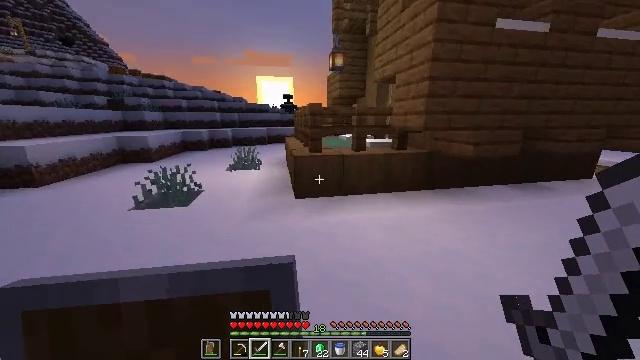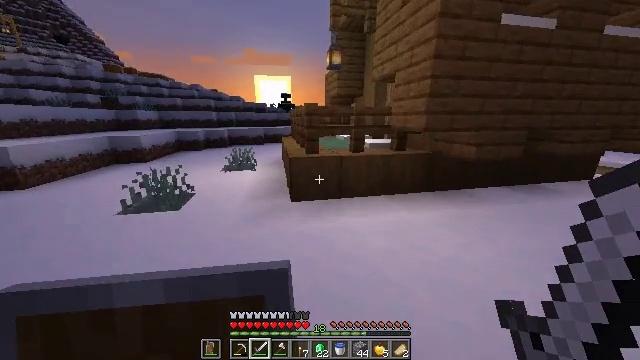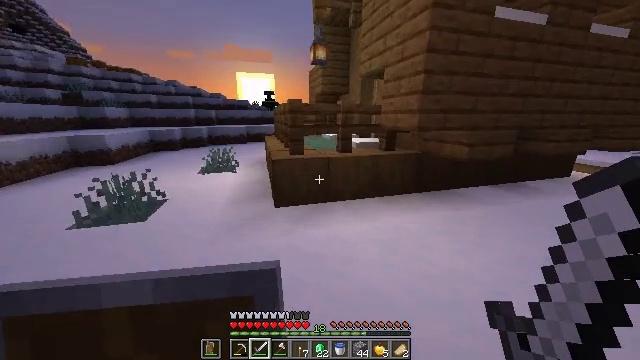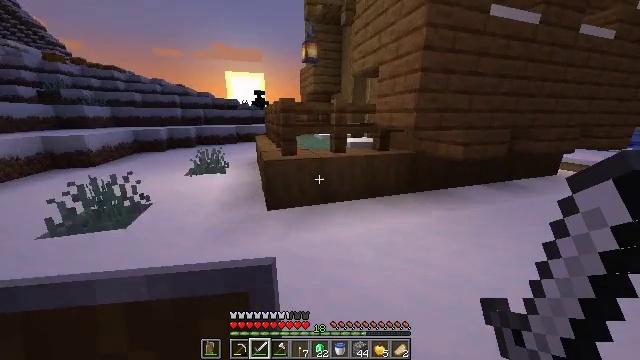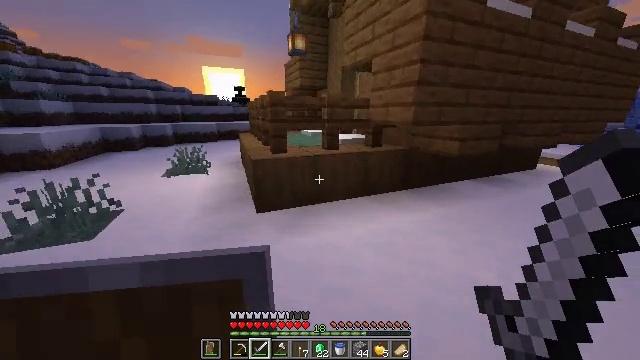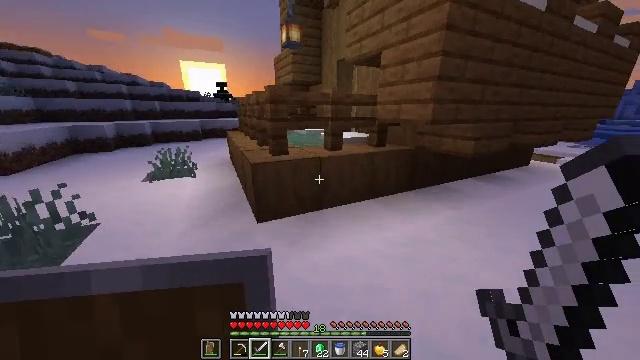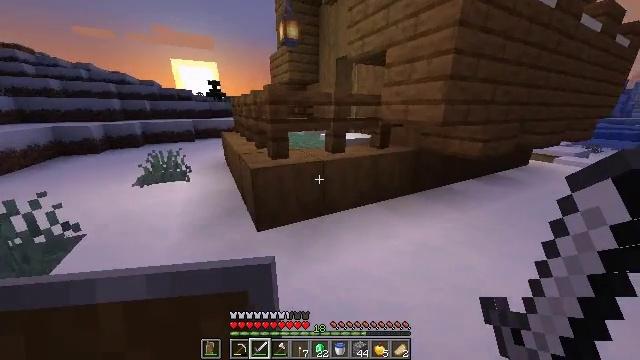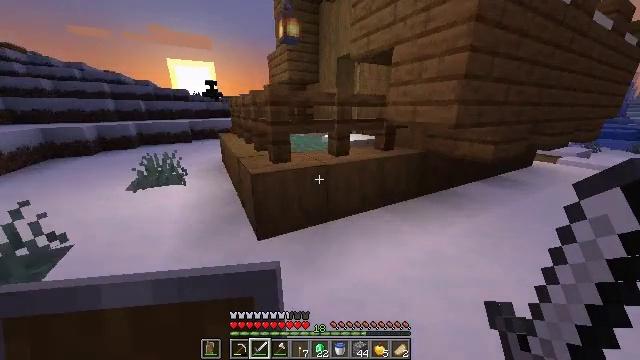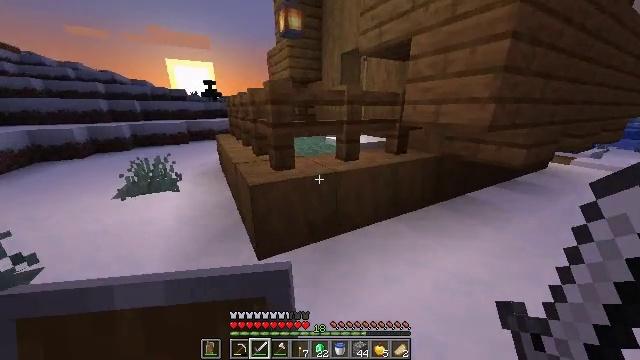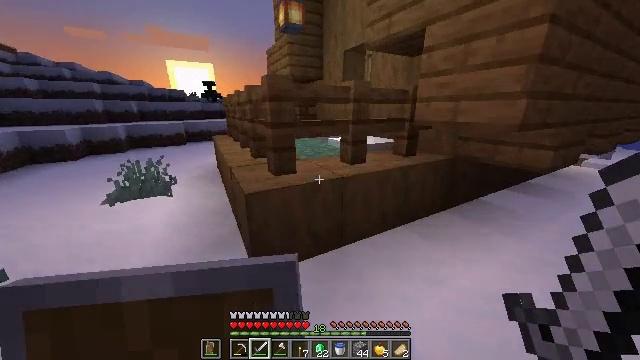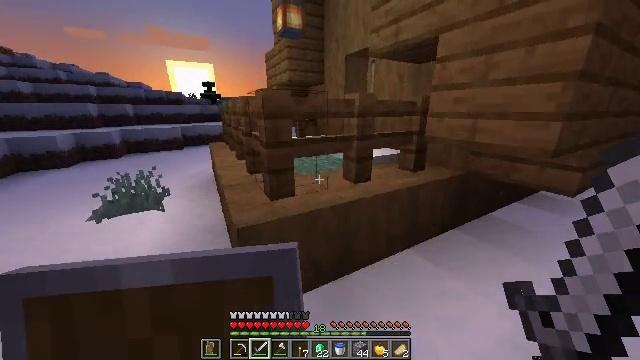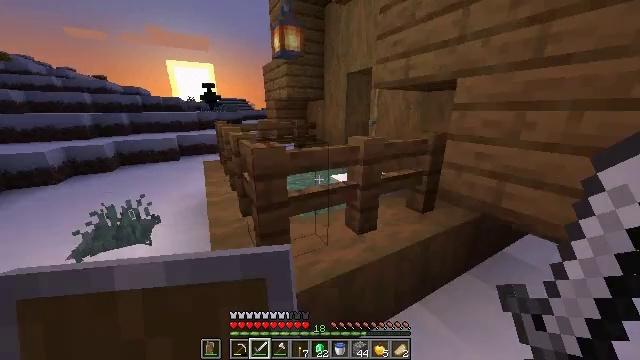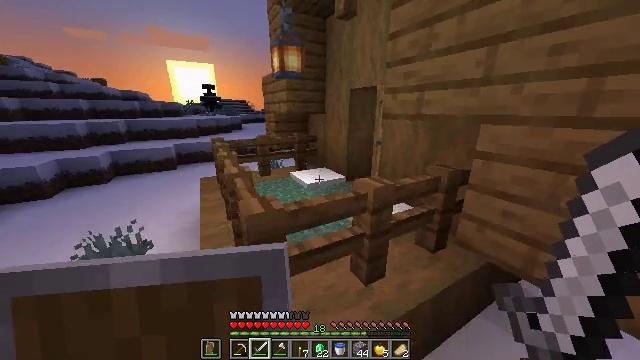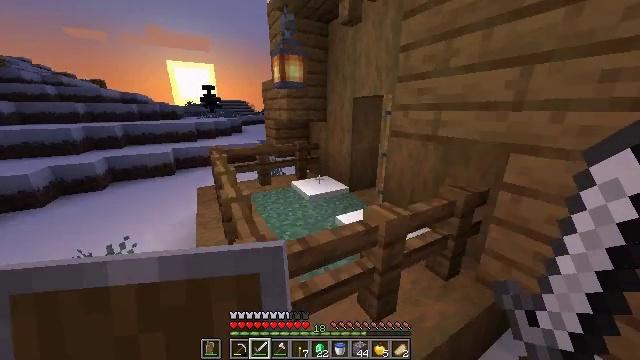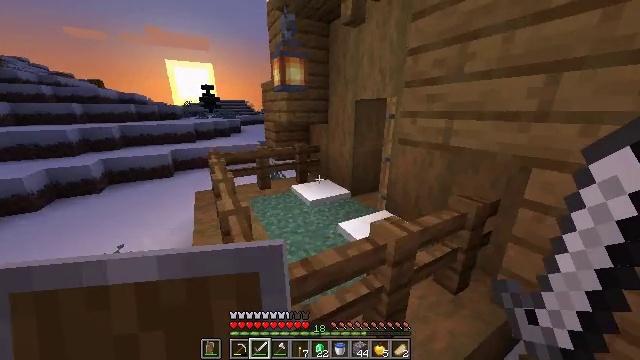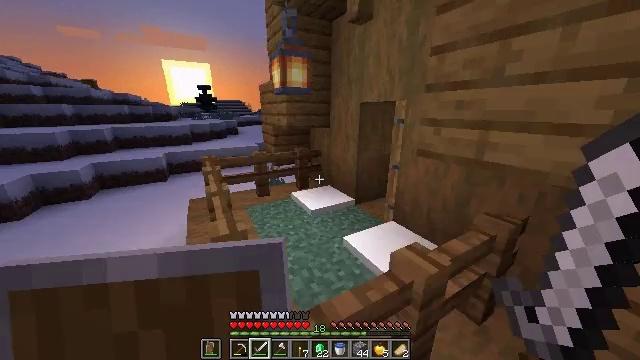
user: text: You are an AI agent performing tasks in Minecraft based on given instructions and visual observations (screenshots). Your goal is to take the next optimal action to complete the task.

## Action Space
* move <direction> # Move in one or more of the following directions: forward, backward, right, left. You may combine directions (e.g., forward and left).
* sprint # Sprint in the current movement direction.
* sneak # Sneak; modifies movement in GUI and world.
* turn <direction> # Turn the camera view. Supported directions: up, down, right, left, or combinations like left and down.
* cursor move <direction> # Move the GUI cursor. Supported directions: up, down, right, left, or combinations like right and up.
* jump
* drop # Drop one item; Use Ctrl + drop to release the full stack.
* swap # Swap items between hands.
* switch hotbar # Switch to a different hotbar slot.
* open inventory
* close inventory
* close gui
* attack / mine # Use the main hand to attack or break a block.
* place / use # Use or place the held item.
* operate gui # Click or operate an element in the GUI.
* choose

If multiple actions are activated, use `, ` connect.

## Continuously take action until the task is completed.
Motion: motion action
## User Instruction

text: Remove the blue bed from its location.
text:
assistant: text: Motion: move forward, sprint
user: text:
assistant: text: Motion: move forward and move left, sprint, turn right
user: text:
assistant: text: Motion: move forward and move left, sprint, turn right
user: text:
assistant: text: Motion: move forward and move left, sprint, turn right
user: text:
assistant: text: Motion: move forward and move left, sprint, turn right
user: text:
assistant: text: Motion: move forward, sprint, turn right
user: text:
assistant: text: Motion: move forward, sprint
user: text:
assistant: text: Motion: move forward, sprint
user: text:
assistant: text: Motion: move forward, sprint
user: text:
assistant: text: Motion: move forward, sprint, jump
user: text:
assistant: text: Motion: move forward and move left, sprint, jump
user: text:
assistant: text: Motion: move forward and move left, sprint, jump
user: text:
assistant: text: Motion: move forward and move left, sprint, jump
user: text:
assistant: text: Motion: move forward and move left, sprint, jump
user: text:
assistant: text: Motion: move forward and move left, sprint
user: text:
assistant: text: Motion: move forward and move left, sprint
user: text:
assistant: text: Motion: move forward and move left, sprint
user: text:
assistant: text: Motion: move forward and move left, sprint
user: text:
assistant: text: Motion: move forward and move left, sprint
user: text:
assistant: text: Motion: move forward and move left, sprint
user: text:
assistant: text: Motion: move forward and move left, sprint
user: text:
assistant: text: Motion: move forward and move left, sprint
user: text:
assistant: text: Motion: move forward and move left, sprint
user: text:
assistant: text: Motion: move forward and move left, sprint
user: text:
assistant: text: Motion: move left, sprint
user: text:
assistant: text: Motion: move left, sprint
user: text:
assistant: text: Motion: move left, sprint
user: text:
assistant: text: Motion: move left, sprint
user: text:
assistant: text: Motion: move left, sprint, turn right
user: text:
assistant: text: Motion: move left, sprint, turn right